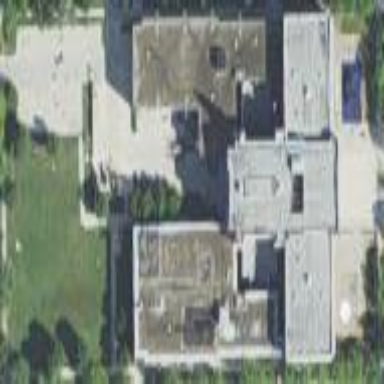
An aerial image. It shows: School.